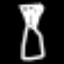
Label: hourglass